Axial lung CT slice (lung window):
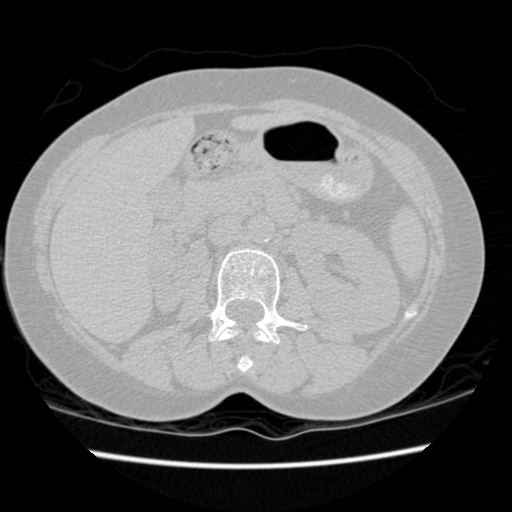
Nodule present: no